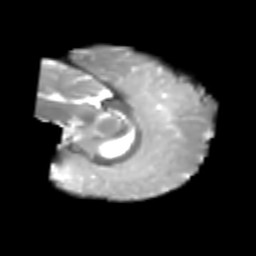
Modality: T2w
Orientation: sagittal
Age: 6
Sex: female
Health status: healthy